Question: I'm developing an small application written in Gambas with a Qt interface, and as an initial learning test I wanted to write a really simple control panel to start/stop a few services like 'apache2', 'mysql', 'webmin' etc.
The application would look something like this:

My problem is, I have no idea how to set the initial position of the Apache button On or Off depending on the state of the service. I can extract the value from the system with 'sudo service apache2 status' and some magic to a variable. But the interface only offers me the option of setting the value as True or False. I don't know where to place that code. The only segment I've managed to make work is the start/stop 'OnClick' event, but the initial position should be set before the click. This code works only when the service status matches the button status on starting the panel.
Here's a segment of the code, if it helps:
'''
Public Sub SwitchButton1_Click()
Dim apachestatus As String
Shell "sudo service apache2 status | grep Active | tr -s ' ' | cut -d ' ' -f 3" To apachestatus
If apachestatus = "active
" Then
SwitchButton1.Value = False
Shell "sudo service apache2 stop"
Else If apachestatus = "inactive
" Then
SwitchButton1.Value = True
Shell "sudo service apache2 start"
Endif
Message.Info("apache : " & apachestatus)
End
'''
Any help would be appreciated.
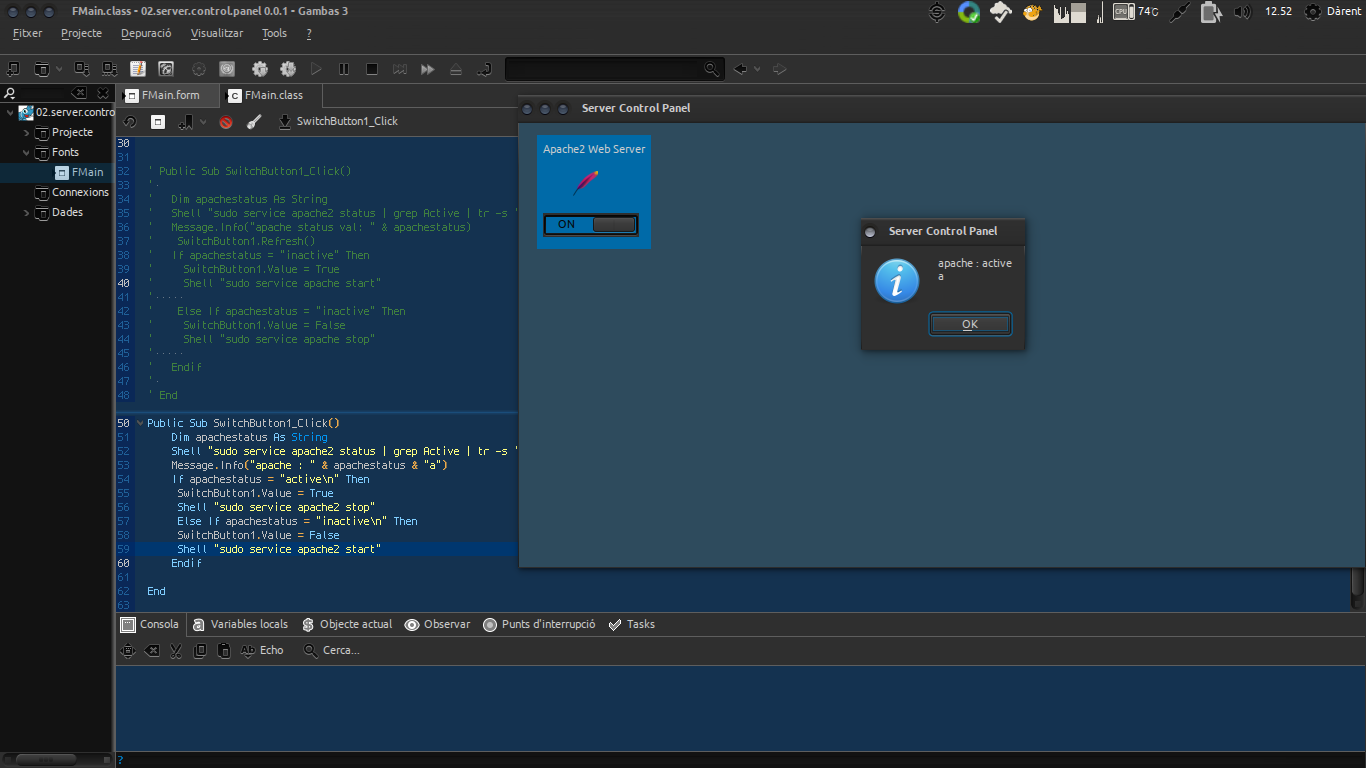
Answer: You need to do the status check inside 'Form_Open()':
'''
Public Sub Form_Open()
...
If apachestatus = "active
" Then
SwitchButton1.Value = False
Else If apachestatus = "inactive
" Then
SwitchButton1.Value = True
Endif
End
'''